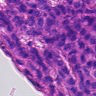
Metastatic tissue present: yes